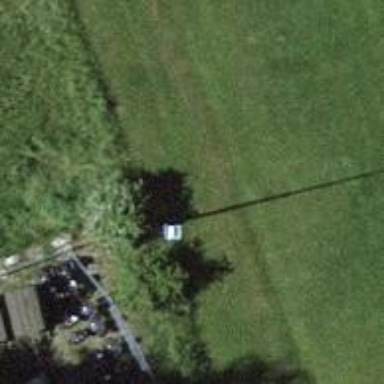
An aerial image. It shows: Mast structure.